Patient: sex F, age 22
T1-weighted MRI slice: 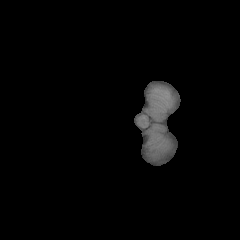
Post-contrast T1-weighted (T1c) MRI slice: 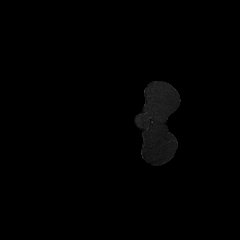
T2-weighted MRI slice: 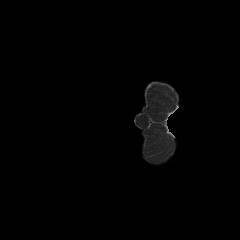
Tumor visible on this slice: no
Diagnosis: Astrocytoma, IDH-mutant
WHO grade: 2